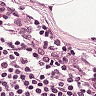
Metastatic tissue present: no